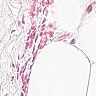
Metastatic tissue present: no